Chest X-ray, PA view. Patient: 53 years old, sex M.
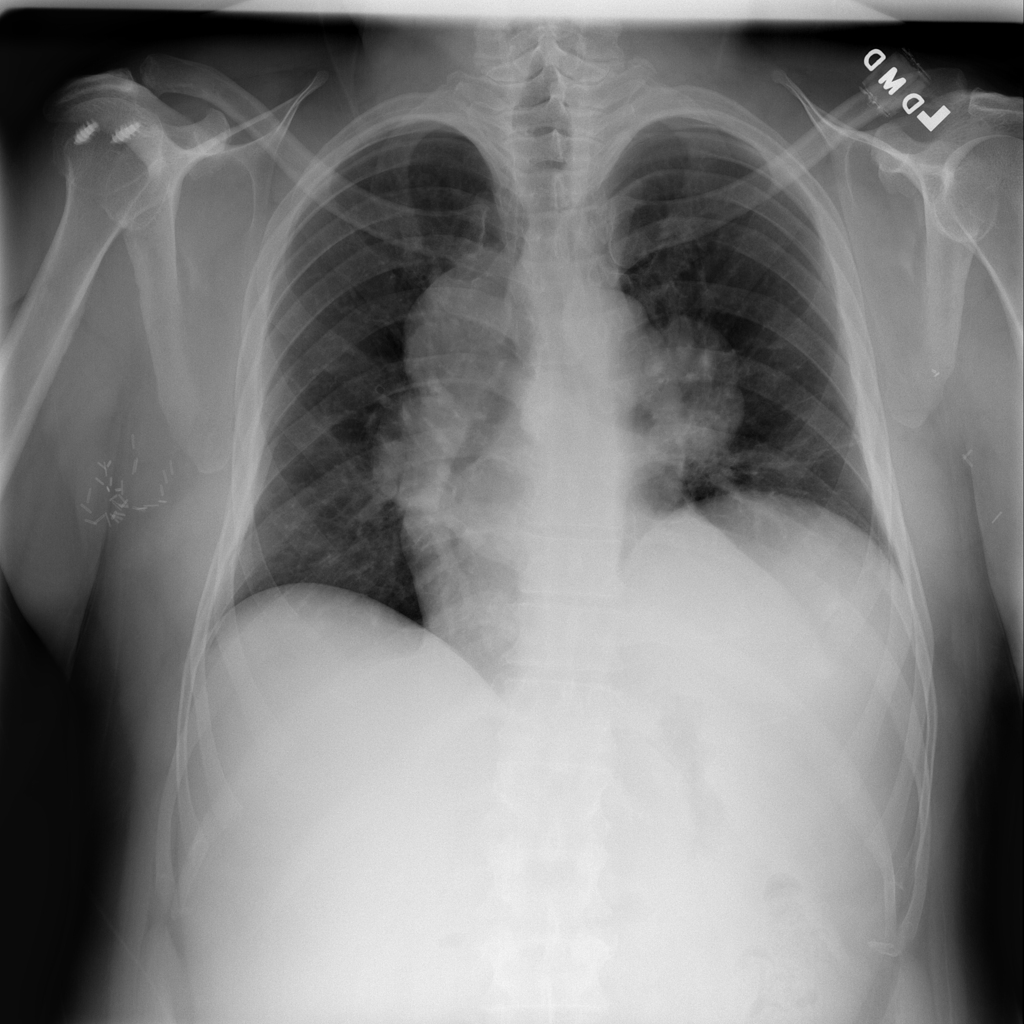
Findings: No Finding